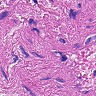
Metastatic tissue present: no